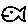
Label: fish